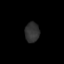
Tissue: lung
Cell type: Others
Senescence score: 0.215
Nuclear area (px): 281
Mean DAPI intensity: 49.039